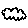
Label: cloud